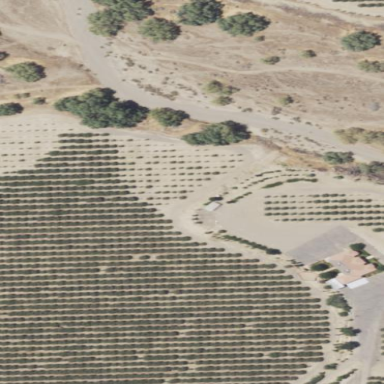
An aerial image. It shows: Orchard filled with persimmon trees.